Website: lowes
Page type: customer-info-address
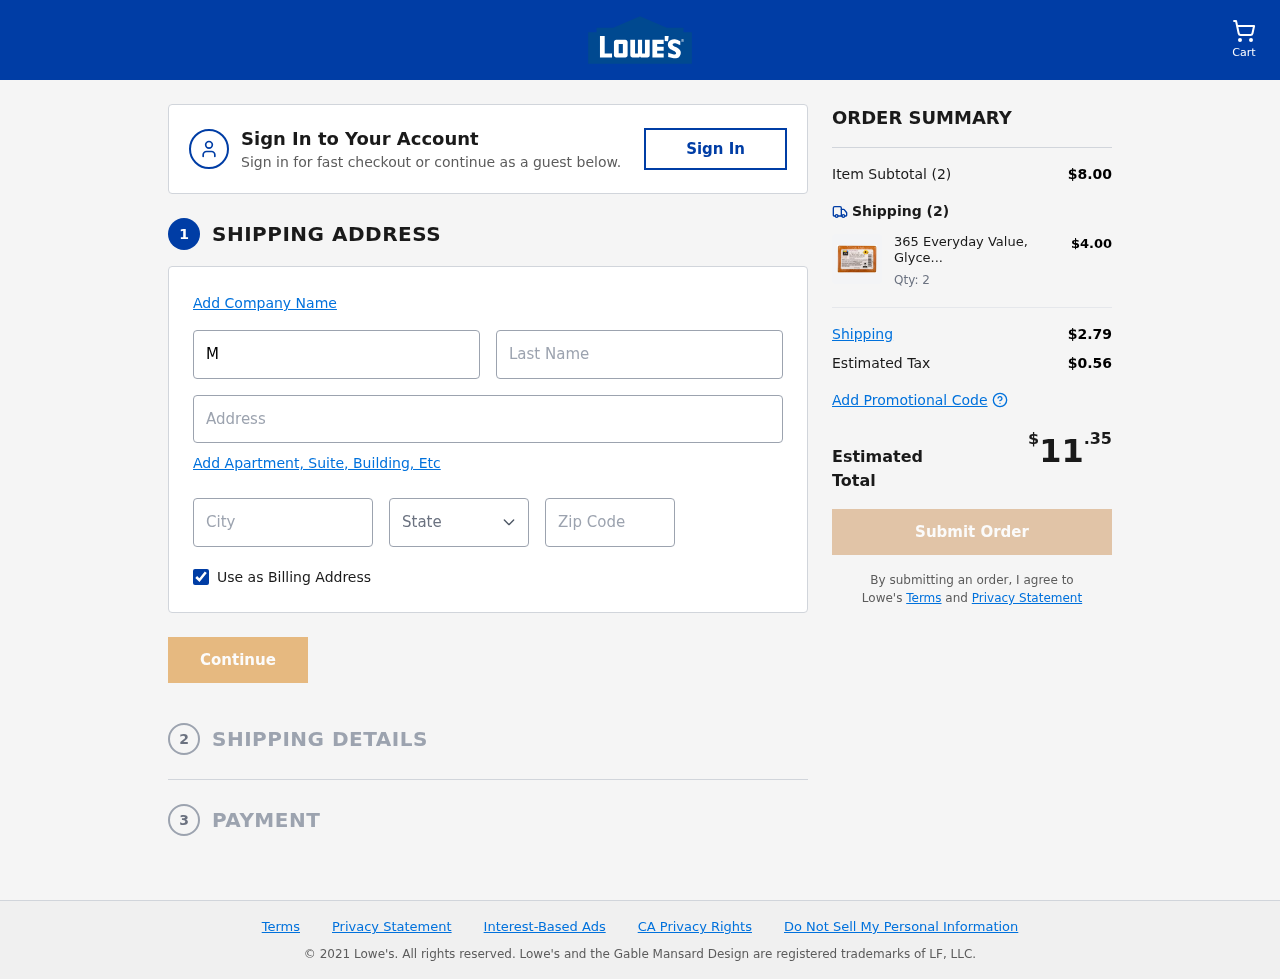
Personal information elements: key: PII_CITY
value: Lake Joshuafurt
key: PII_FIRSTNAME
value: Maria
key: PII_LASTNAME
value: Hopkins
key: PII_POSTCODE
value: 41002
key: PII_STATE_ABBR
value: AZ
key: PII_STREET
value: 8230 Sarah Fork Suite 815
Product elements: key: PRODUCT1_NAME
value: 365 Everyday Value, Glycerin Soap, Vitamin E, 4 oz
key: PRODUCT1_PRICE
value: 4
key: PRODUCT1_QUANTITY
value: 2
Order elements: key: ORDER_NUM_ITEMS
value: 2
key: ORDER_SUBTOTAL
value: $8.00
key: ORDER_NUM_ITEMS2
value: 2
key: ORDER_SHIPPING_COST
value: $2.79
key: ORDER_TAX
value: $0.56
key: ORDER_TOTAL
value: $11.35